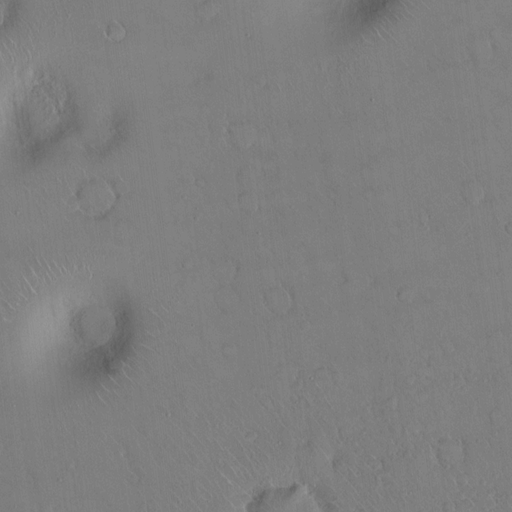
Classes present: Background, Cone